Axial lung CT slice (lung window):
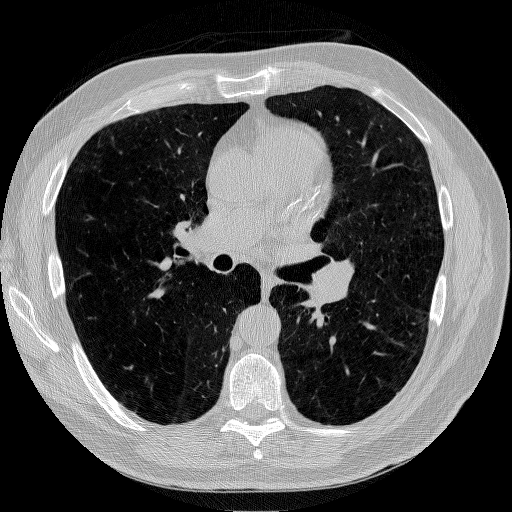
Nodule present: no